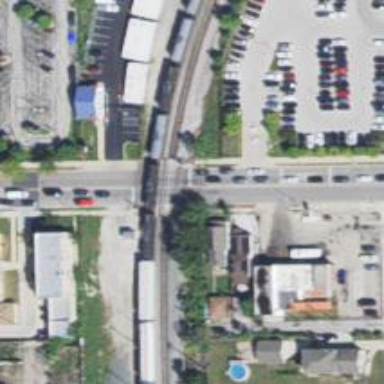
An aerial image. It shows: Crossing for the railway.